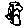
Label: tree